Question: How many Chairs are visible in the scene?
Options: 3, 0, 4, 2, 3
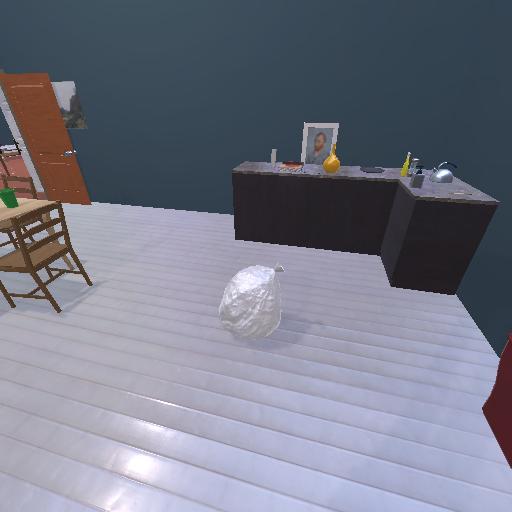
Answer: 3